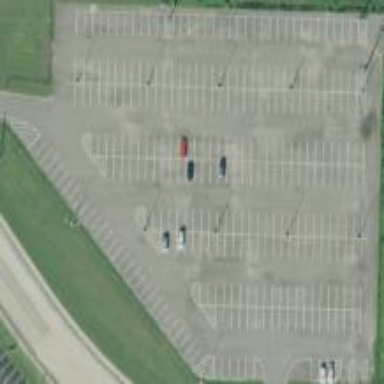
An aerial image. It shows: Parking area with park and ride facilities.